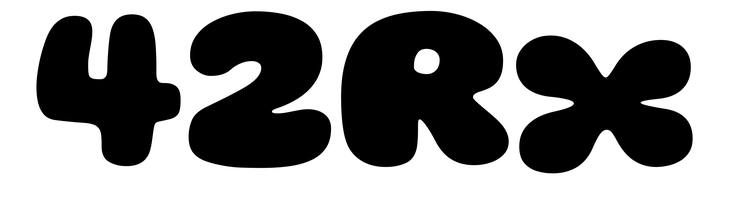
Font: Gluten_Black